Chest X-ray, PA view. Patient: 43 years old, sex M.
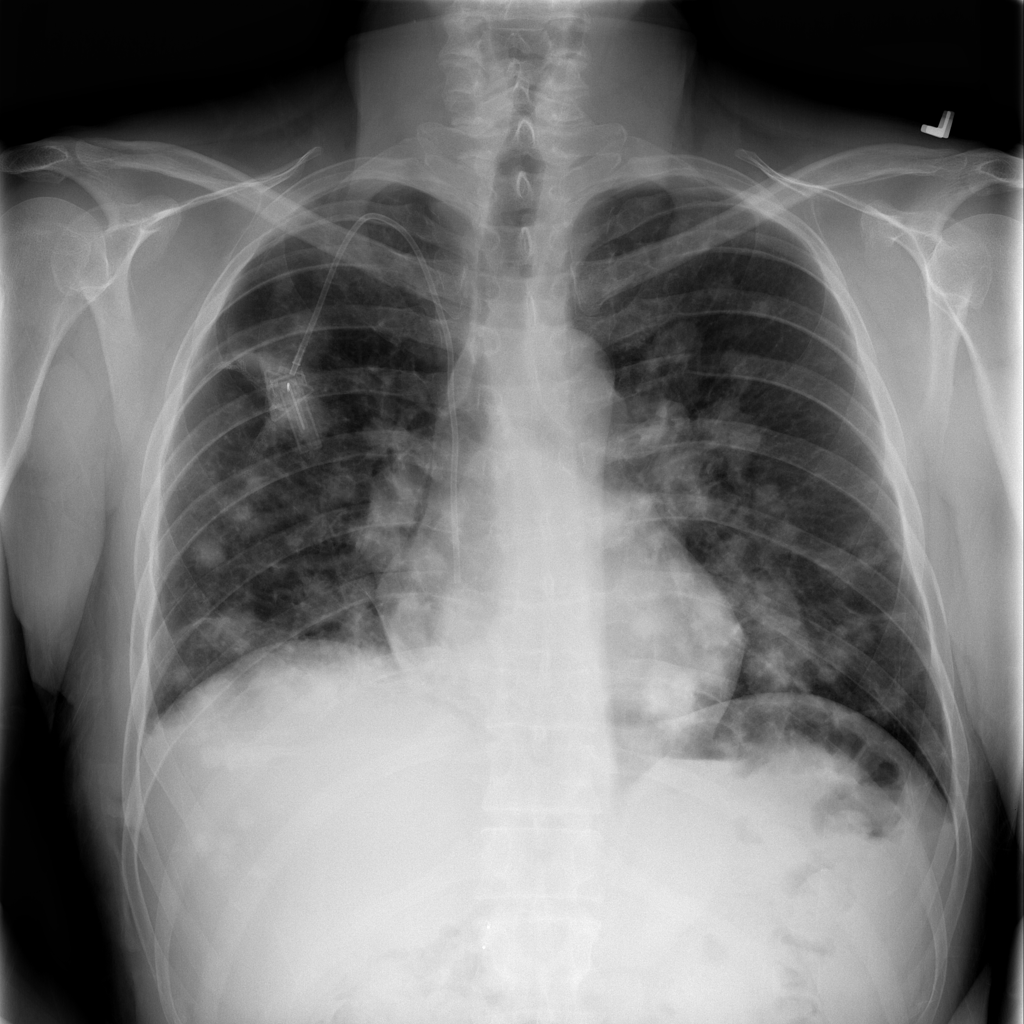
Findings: Nodule